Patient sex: F
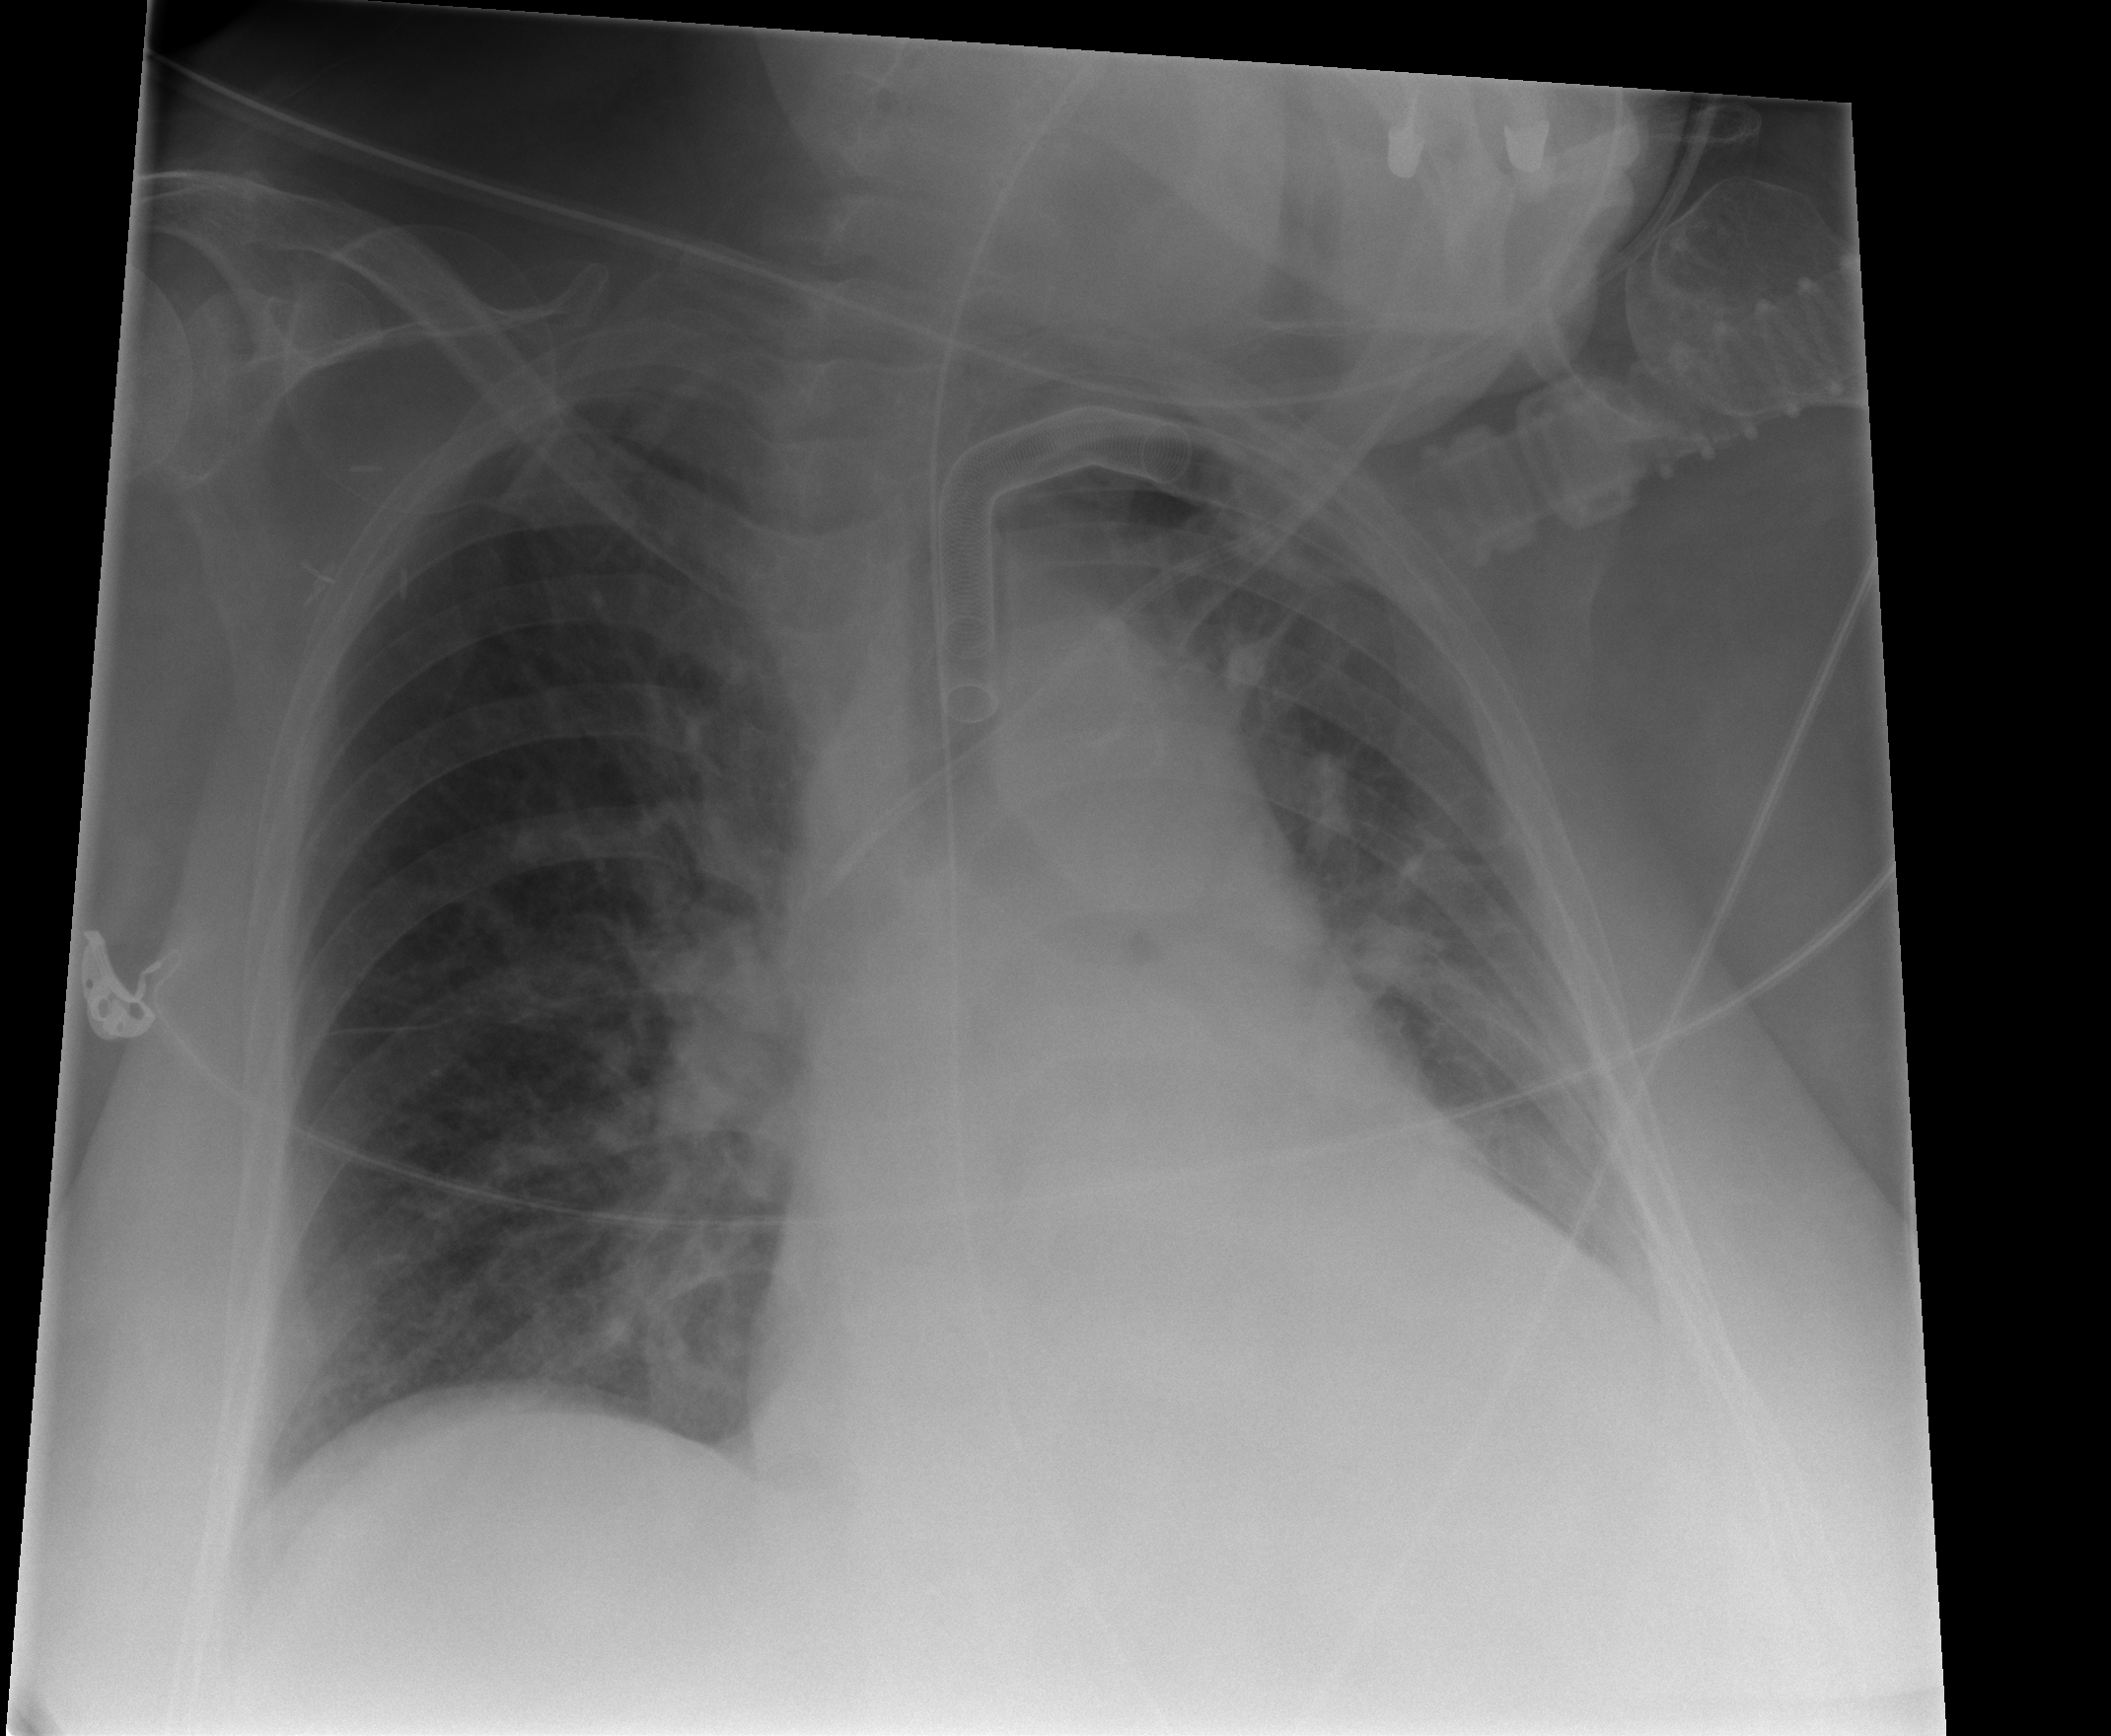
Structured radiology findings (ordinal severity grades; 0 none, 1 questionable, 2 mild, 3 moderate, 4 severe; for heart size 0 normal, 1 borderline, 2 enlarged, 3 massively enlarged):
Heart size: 2
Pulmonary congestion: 2
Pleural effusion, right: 0
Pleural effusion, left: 2
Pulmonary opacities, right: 2
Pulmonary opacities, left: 1
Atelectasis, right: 1
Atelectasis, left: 2